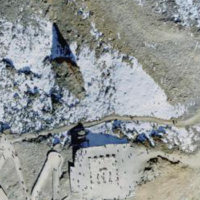
EUNIS habitat code: 48
Species observed at this site:
Marmota marmota
Corvus corone
Gypaetus barbatus
Saxifraga exarata
Gentiana terglouensis
Aegithalos caudatus
Spinus spinus
Poecile palustris
Erithacus rubecula
Phoenicurus ochruros
Certhia familiaris
Phoenicurus phoenicurus
Corvus corax
Periparus ater
Cyanistes caeruleus
Lophophanes cristatus
Monticola saxatilis
Troglodytes troglodytes
Corvus cornix
Passer domesticus
Turdus merula
Circus aeruginosus
Tachymarptis melba
Saxicola rubetra
Emberiza cia
Milvus milvus
Regulus regulus
Pyrrhocorax pyrrhocorax
Pyrrhocorax graculus
Saxifraga oppositifolia
Aquila chrysaetos
Motacilla alba
Delichon urbicum
Oenanthe oenanthe
Turdus philomelos
Oxyria digyna
Anthus spinoletta
Dendrocopos major
Prunella modularis
Turdus viscivorus
Falco peregrinus
Buteo buteo
Prunella collaris
Lagopus muta
Muscicapa striata
Phylloscopus collybita
Carduelis citrinella
Alauda arvensis
Pica pica
Sitta europaea
Nucifraga caryocatactes
Garrulus glandarius
Columba livia
Aglais urticae
Falco tinnunculus
Motacilla cinerea
Accipiter gentilis
Linaria cannabina
Streptopelia decaocto
Montifringilla nivalis
Fringilla coelebs
Turdus torquatus
Coloeus monedula
Ptyonoprogne rupestris
Carduelis carduelis
Pontia callidice
Parus major